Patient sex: M
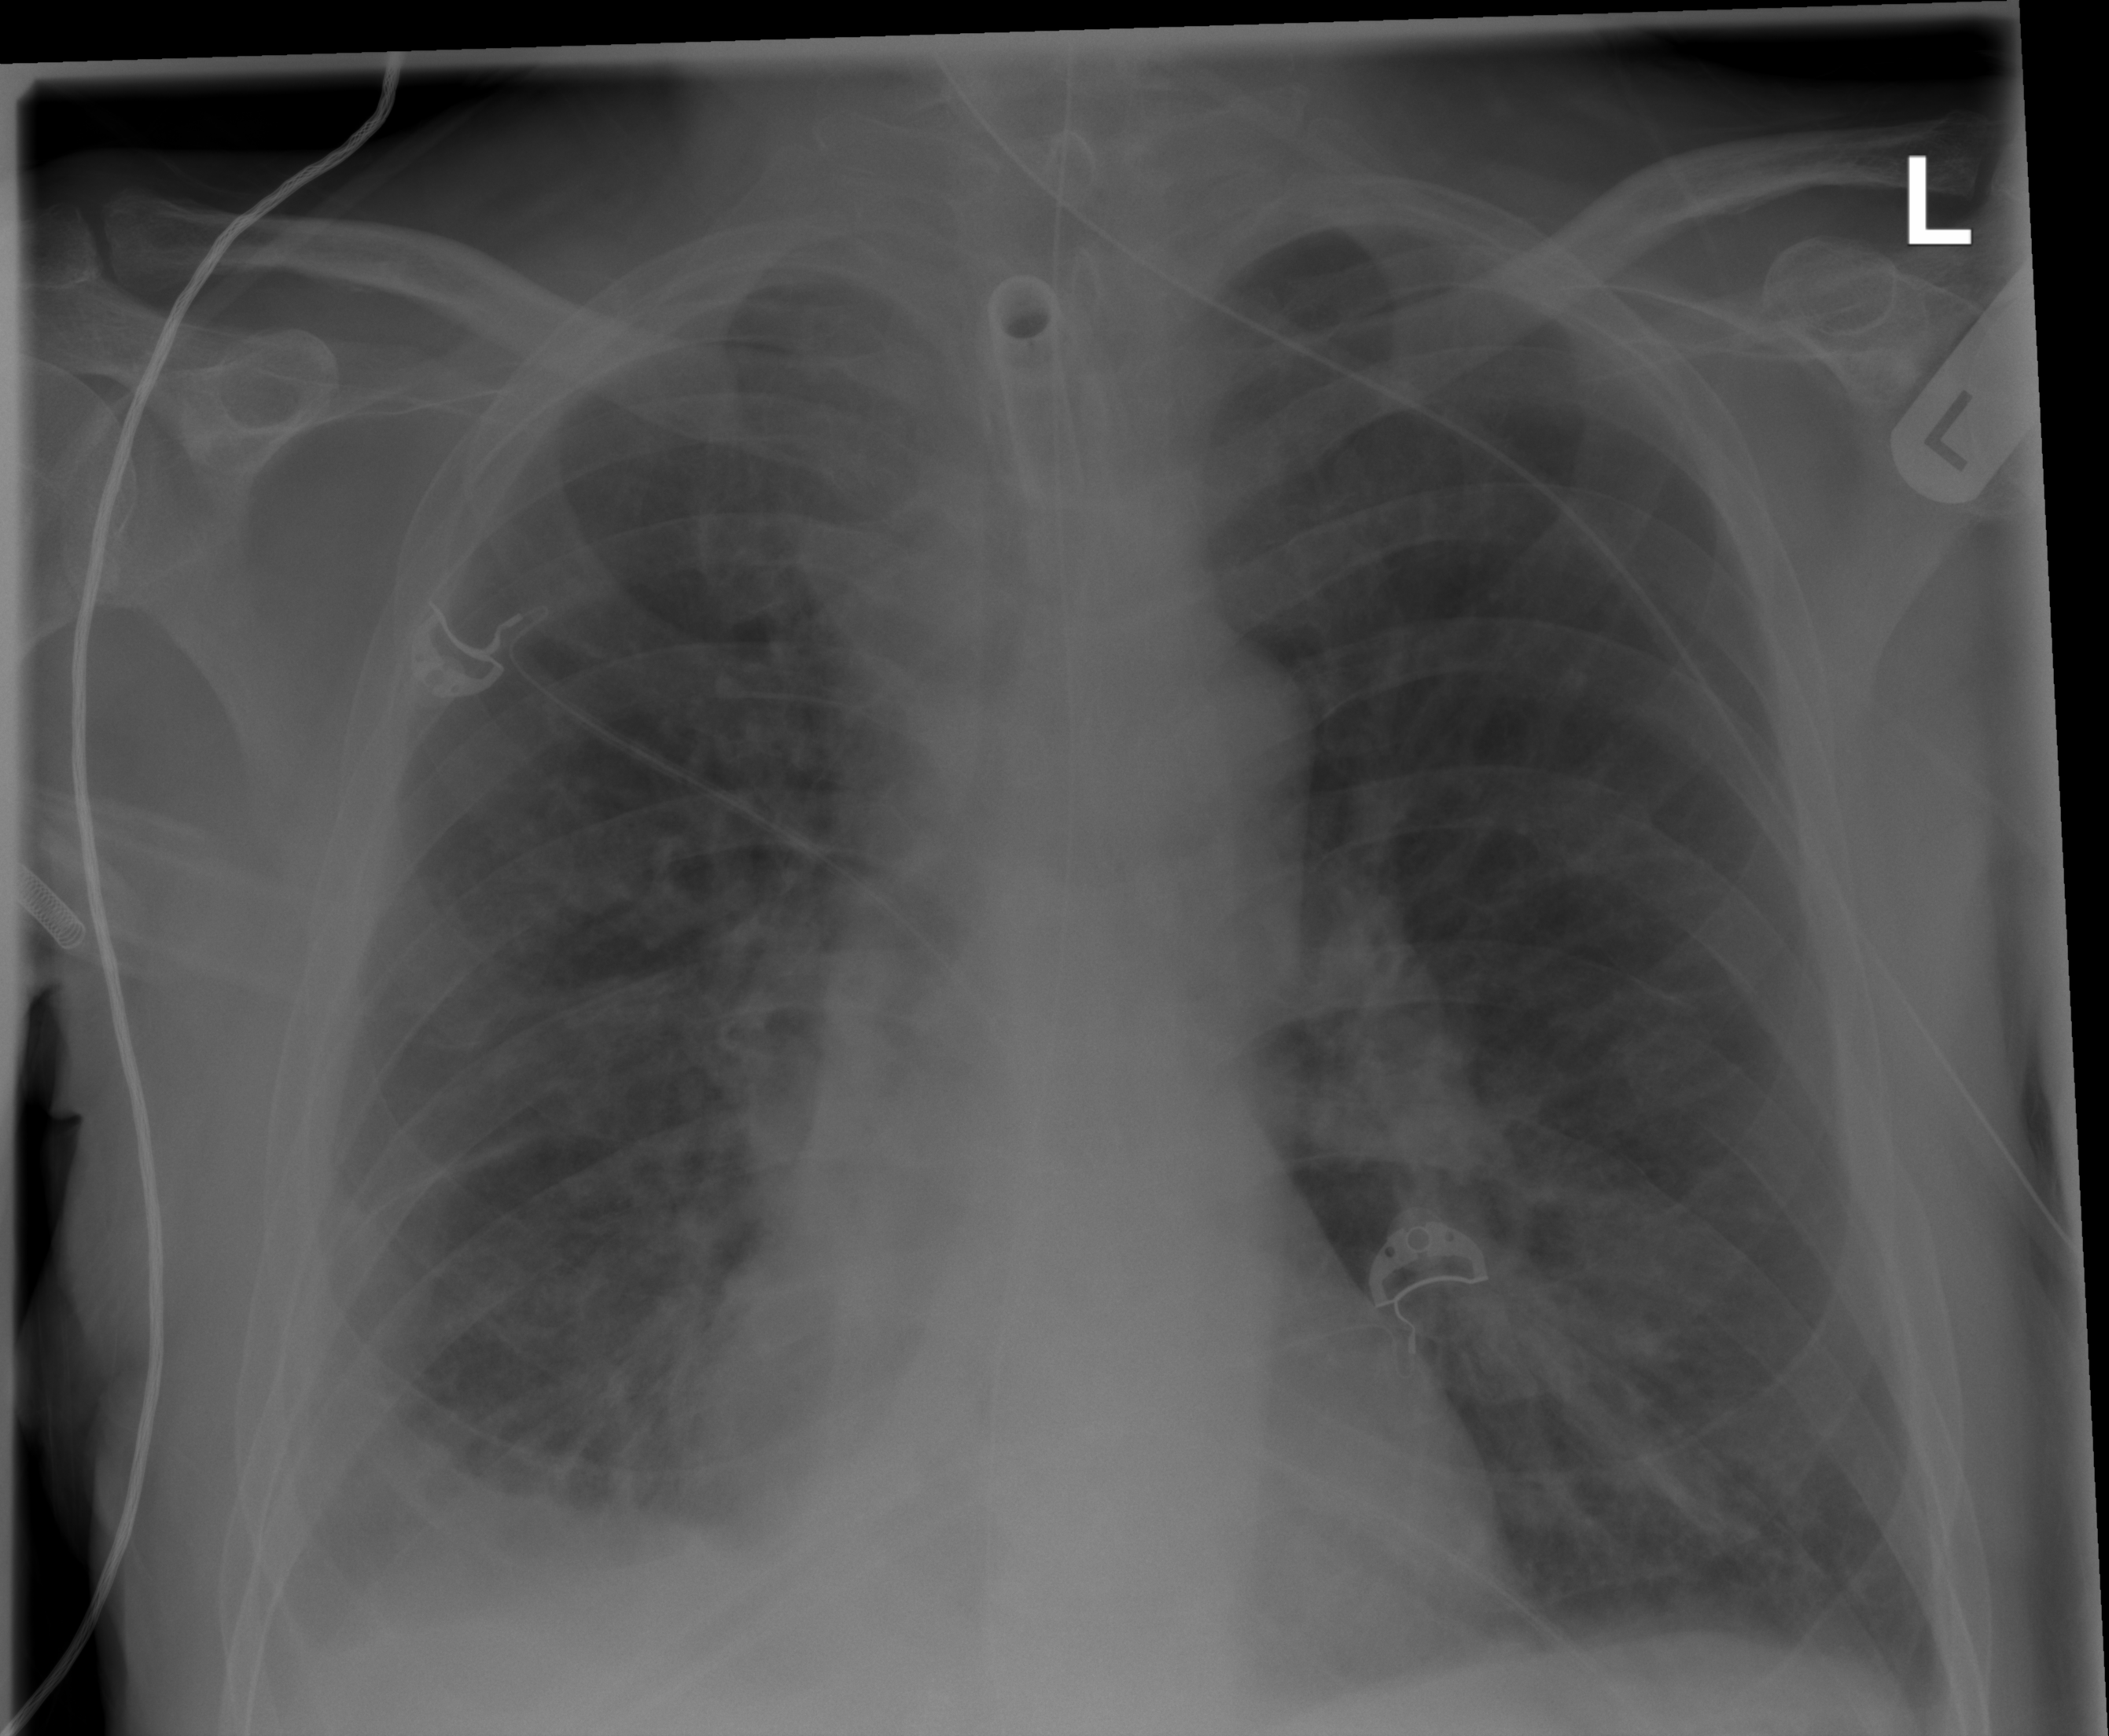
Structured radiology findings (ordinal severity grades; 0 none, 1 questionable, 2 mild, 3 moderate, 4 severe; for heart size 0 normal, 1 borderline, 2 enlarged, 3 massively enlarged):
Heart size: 0
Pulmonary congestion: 2
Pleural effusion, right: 2
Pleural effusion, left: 2
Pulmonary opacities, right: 2
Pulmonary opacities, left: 0
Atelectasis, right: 2
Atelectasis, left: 0